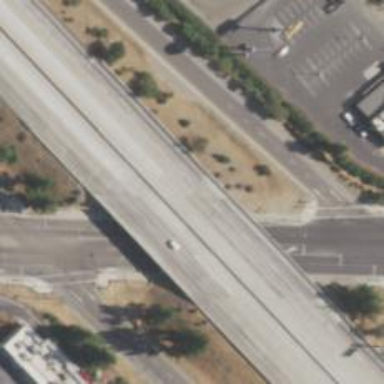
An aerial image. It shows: Motorway bridge.